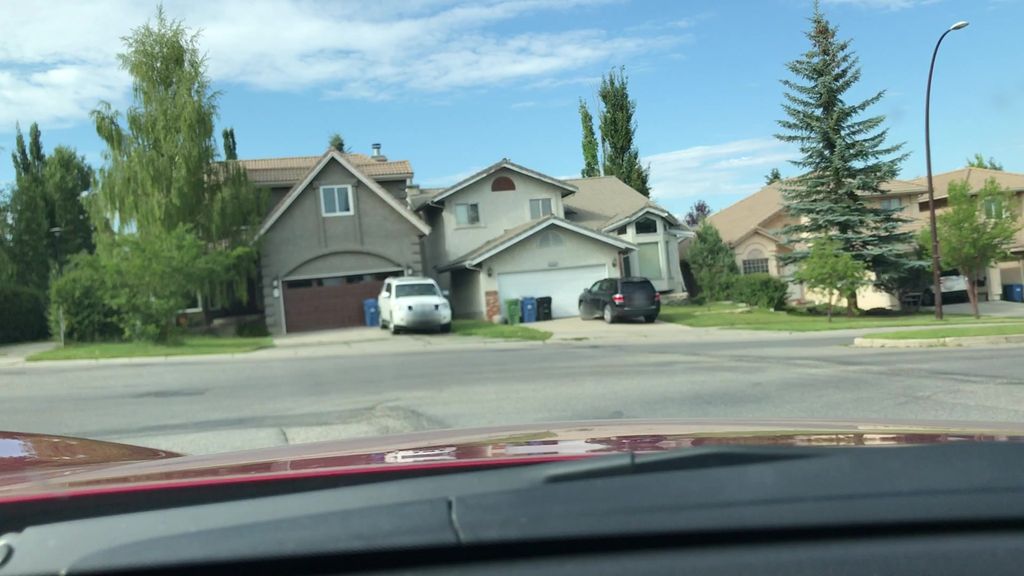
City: calgary